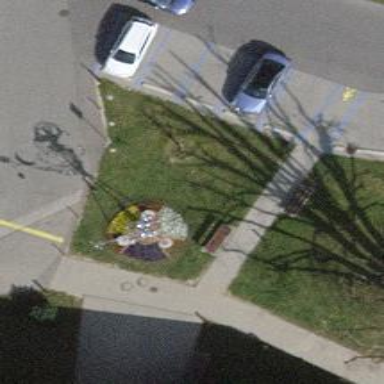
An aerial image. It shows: Bench for seating.